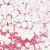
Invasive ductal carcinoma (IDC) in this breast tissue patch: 0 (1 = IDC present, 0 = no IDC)